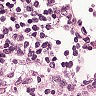
Metastatic tissue present: no